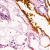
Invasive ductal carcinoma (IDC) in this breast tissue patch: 0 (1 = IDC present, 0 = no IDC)